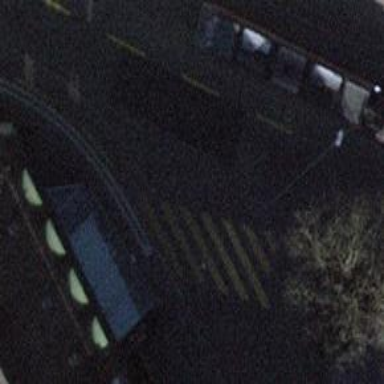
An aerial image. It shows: Kerb barrier.